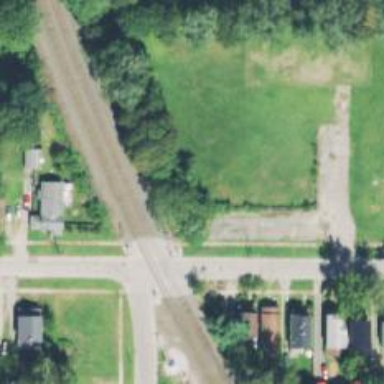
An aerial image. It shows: Crossing for the railway.